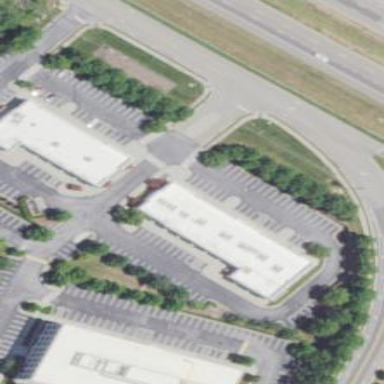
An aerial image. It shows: Commercial building.